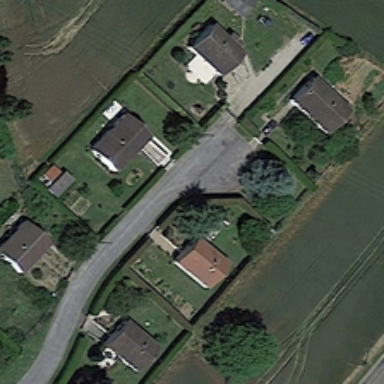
Some buildings and many green trees are in a medium residential area .